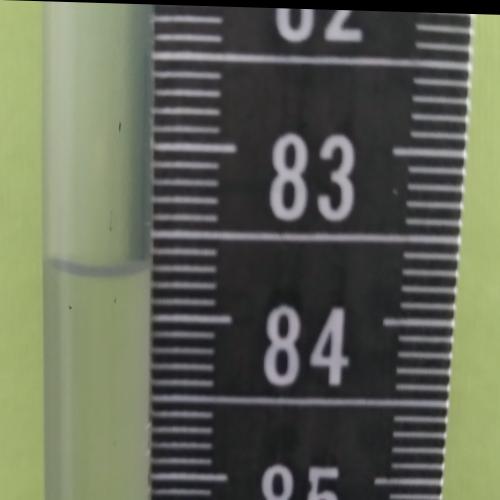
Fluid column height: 83.7 cm